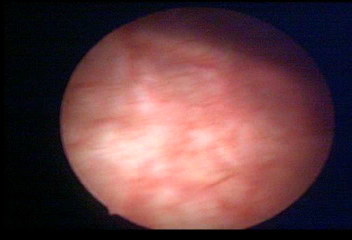
Modality: WLC
Class: Normal mucosa
Bladder cancer association: No